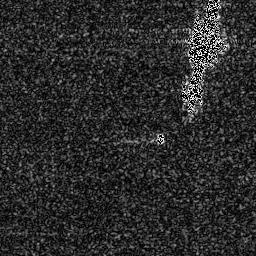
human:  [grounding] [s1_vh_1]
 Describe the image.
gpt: In the satellite image, there is  <ref>1 large ship </ref> <box>[[69, 7, 86, 41, 0]]</box> located at top right.